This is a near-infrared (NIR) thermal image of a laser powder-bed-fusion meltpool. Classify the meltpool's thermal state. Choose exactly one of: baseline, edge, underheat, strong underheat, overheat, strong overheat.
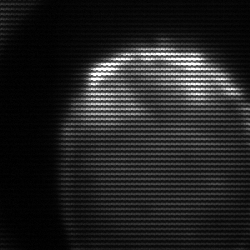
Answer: edge